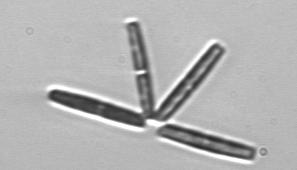
Label: Thalassionema